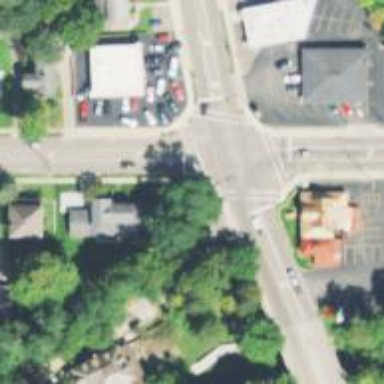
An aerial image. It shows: Marked crossing on the road.